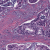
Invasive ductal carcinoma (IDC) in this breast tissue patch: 1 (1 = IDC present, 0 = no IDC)